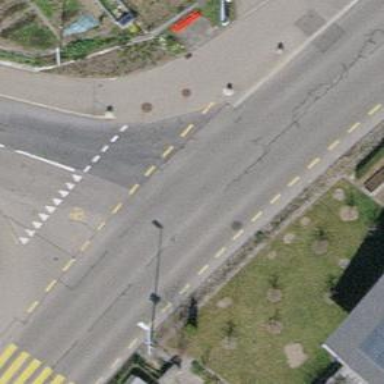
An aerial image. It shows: Tertiary road with asphalt surface. The road has designated cycle lane on the left.